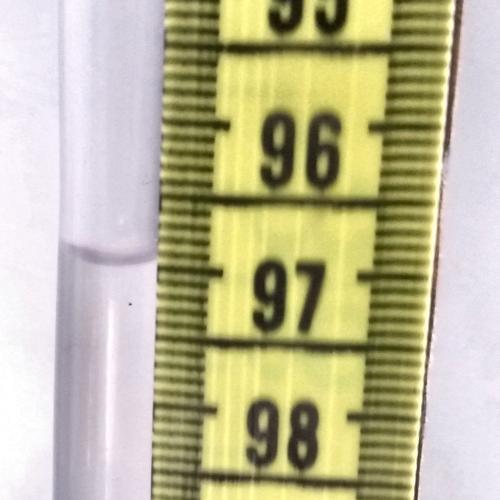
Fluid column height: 97.0 cm